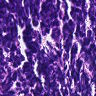
Metastatic tissue present: no